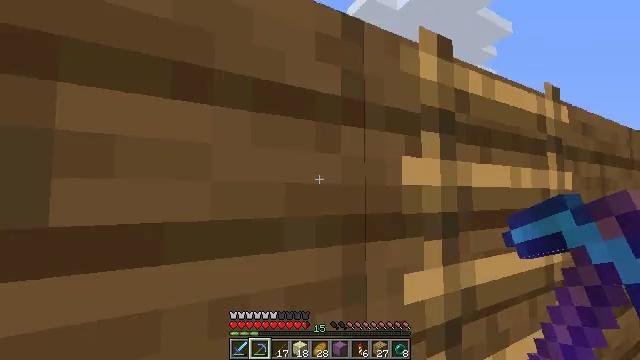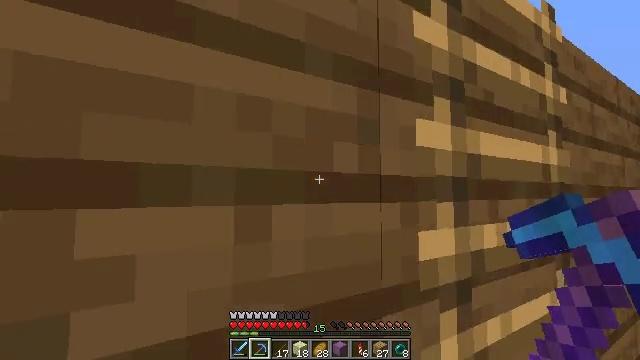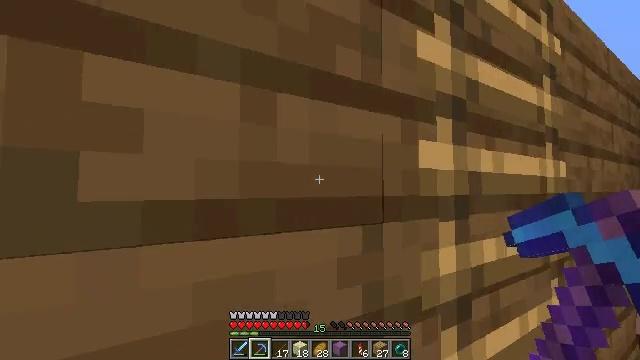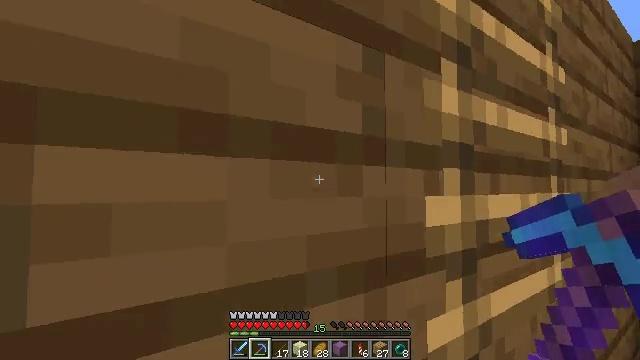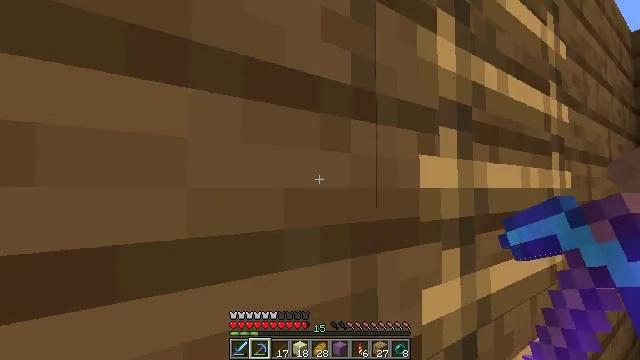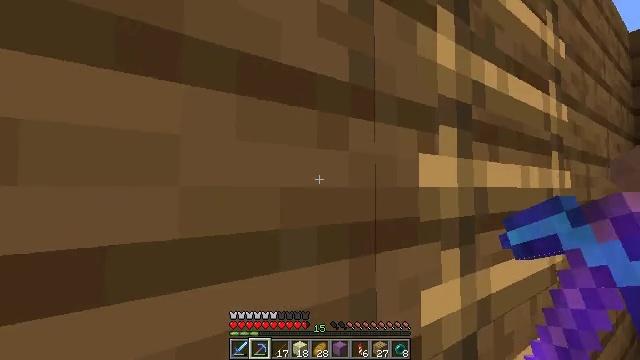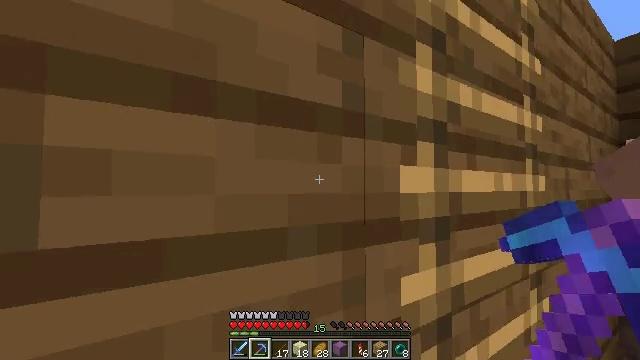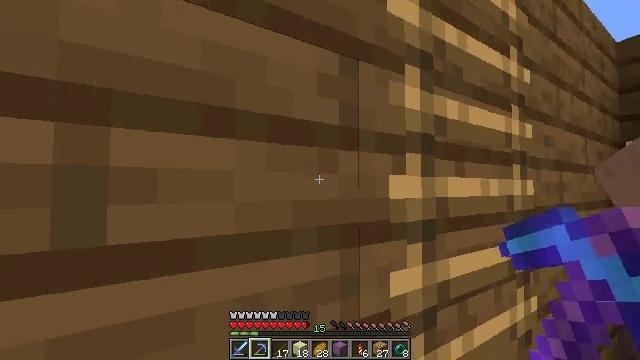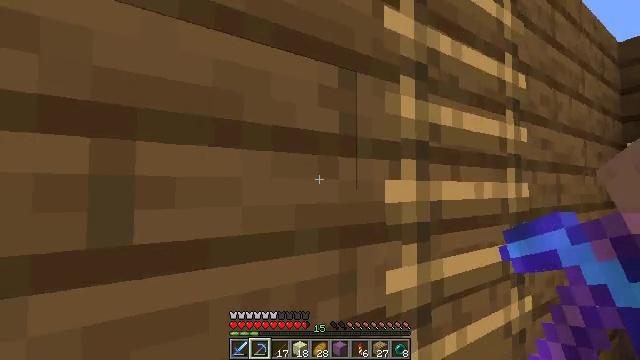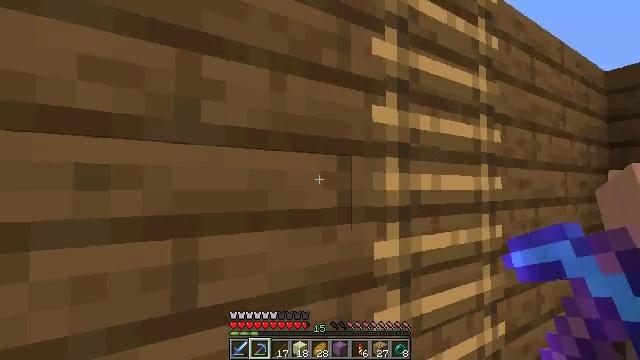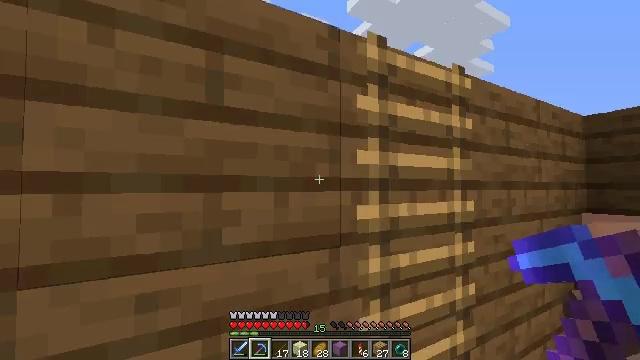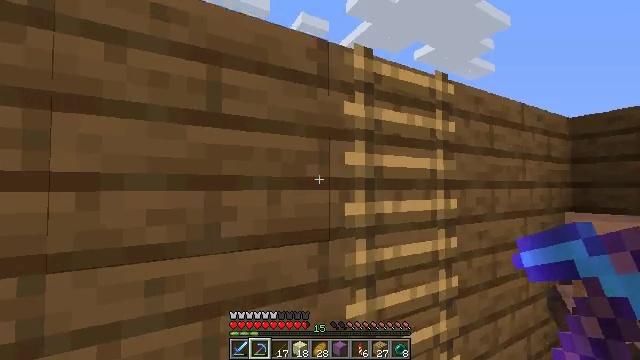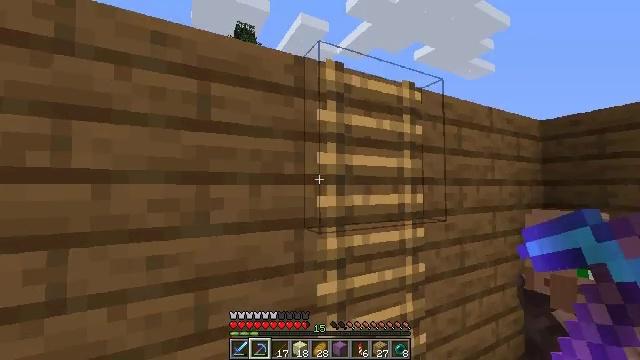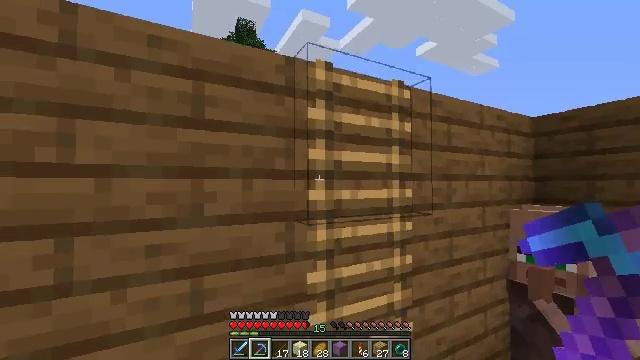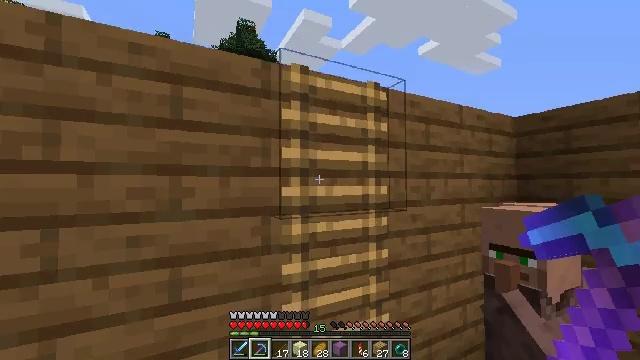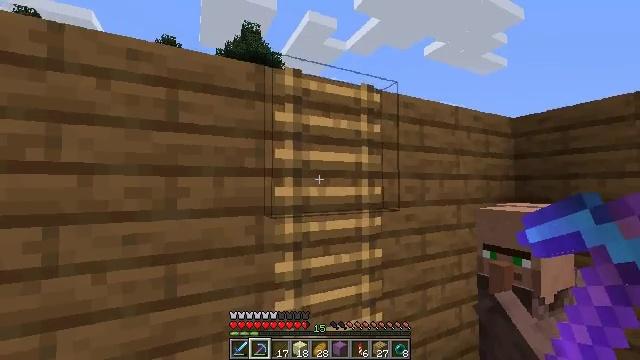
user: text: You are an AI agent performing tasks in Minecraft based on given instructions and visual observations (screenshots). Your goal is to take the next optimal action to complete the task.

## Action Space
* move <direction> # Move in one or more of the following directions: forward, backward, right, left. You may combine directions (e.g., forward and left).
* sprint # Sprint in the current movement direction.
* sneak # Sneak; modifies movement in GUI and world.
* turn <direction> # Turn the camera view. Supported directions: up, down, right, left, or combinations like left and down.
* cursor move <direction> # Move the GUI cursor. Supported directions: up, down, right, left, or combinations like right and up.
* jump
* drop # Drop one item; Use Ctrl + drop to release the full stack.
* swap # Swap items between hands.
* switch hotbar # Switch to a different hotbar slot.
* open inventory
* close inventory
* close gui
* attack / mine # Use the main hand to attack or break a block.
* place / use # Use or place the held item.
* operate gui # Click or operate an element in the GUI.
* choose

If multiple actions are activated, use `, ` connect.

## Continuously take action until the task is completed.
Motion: motion action
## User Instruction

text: Punch the spruce leaves to get saplings.
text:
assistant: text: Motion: move forward and move right, sprint
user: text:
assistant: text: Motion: move forward and move right, sprint, turn down
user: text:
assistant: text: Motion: move forward and move right, sprint
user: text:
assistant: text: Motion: move forward and move right
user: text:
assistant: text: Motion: no_op
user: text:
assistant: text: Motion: move back
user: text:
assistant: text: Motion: move back
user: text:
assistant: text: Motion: move back
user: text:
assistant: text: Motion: move back
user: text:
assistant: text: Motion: move back and move right
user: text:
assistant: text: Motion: move back and move right
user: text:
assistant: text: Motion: move back and move right
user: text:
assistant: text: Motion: move right
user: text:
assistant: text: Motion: no_op
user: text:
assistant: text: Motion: turn left
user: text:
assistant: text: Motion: turn left
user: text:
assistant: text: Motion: no_op
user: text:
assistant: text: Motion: attack / mine
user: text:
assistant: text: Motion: move forward, attack / mine
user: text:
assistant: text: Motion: move forward, sprint
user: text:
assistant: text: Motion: move forward, sprint, turn left and up
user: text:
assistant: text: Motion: move forward, sprint, turn left and up
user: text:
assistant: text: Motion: move forward, sprint, jump
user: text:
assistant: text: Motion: move forward, sprint, jump
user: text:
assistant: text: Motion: move forward, sprint, jump
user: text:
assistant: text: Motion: move forward, sprint, jump
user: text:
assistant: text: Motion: move forward, sprint, turn left, jump
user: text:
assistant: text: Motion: move forward, sprint, turn left, jump
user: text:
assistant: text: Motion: move forward, sprint, turn left, jump
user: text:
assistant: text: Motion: move forward, sprint, turn left and down, jump